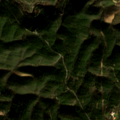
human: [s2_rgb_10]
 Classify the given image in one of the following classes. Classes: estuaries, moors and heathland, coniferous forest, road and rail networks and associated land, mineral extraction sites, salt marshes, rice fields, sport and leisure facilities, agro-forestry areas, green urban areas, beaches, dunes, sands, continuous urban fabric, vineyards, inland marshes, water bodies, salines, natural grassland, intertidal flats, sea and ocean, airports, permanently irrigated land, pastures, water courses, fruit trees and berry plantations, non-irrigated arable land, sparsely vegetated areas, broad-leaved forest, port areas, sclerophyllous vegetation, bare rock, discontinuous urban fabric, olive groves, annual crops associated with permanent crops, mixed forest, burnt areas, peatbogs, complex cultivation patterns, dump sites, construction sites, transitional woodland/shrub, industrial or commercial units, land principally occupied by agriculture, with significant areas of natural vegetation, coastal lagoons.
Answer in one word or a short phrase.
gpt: land principally occupied by agriculture, with significant areas of natural vegetation, moors and heathland, transitional woodland/shrub